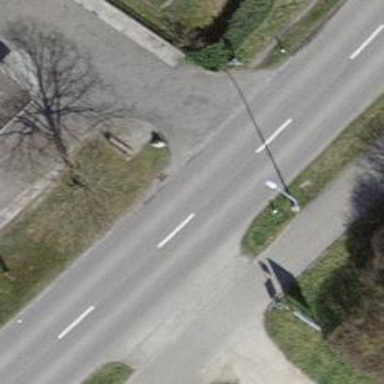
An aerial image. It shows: Public transport stop position.